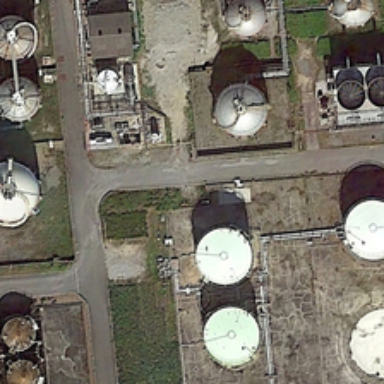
Looks like a few small refineries .